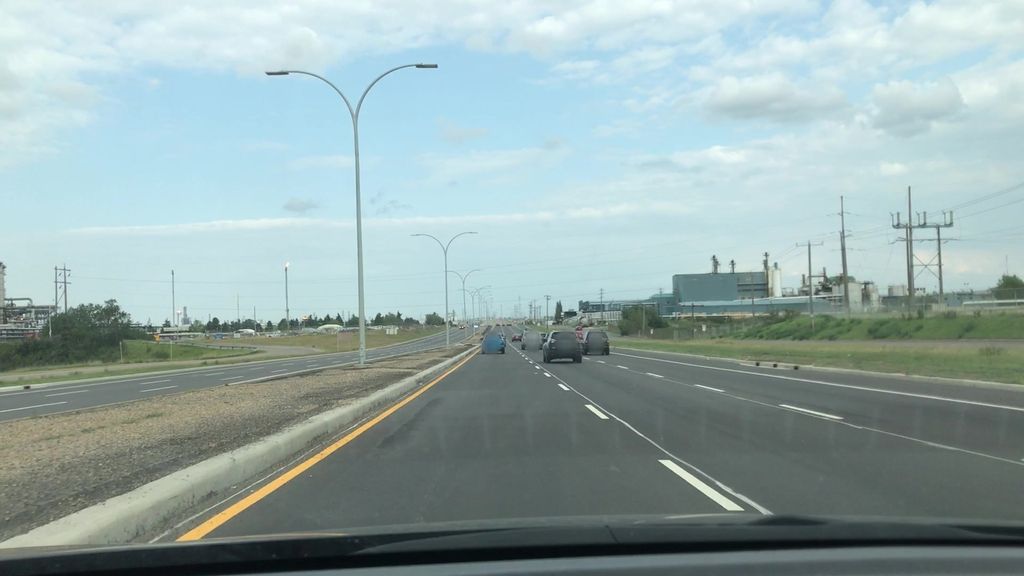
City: edmonton